Field crop: maize
Growth stage: 2
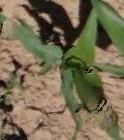
Species: maize